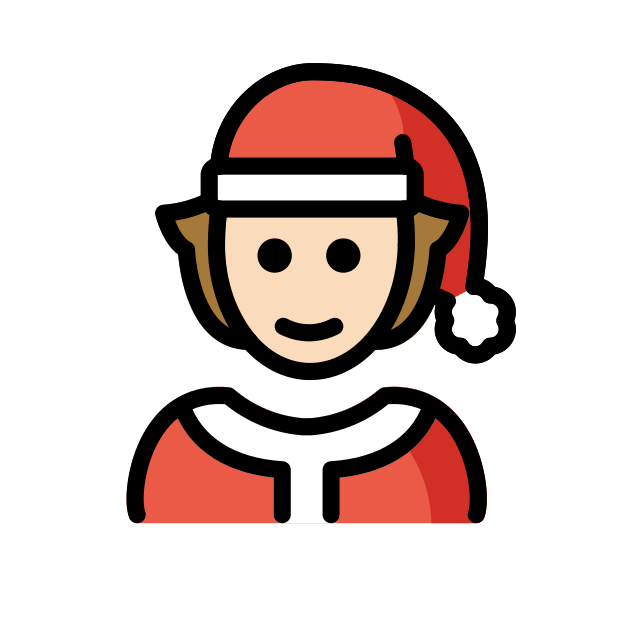
mx claus: light skin tone